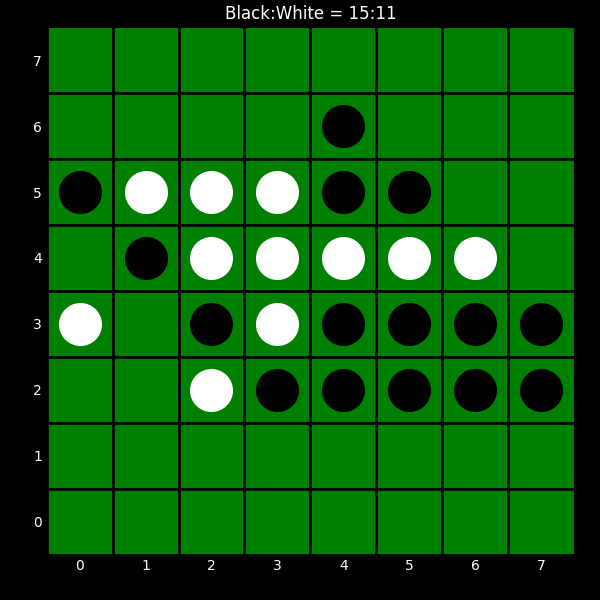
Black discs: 15
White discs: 11